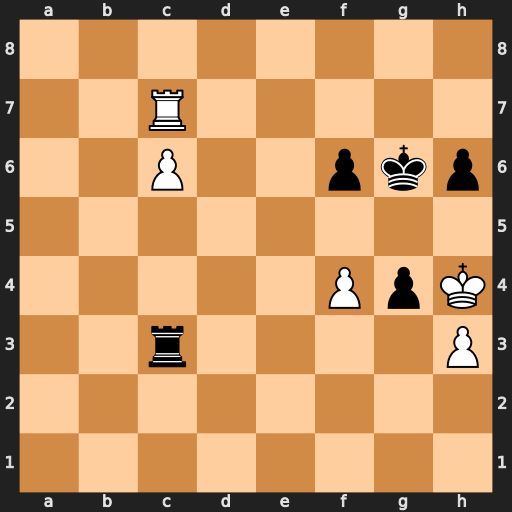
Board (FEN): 8/2R5/2P2pkp/8/5PpK/2r4P/8/8
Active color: w
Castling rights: -
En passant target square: -
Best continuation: hxg4 h5 gxh5+